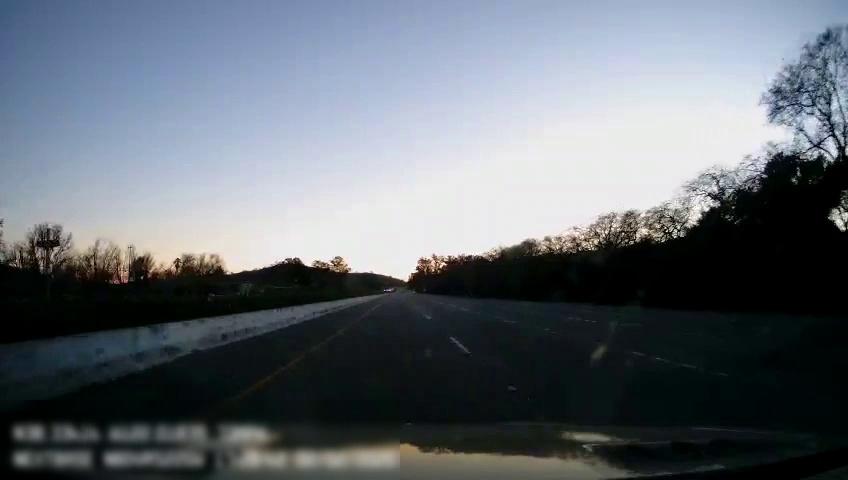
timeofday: Day
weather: Cloudy
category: Drivable Space
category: Lanes | Current Lane
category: Lanes | Current Lane
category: Lanes | Alternate Lane
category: Lanes | Alternate Lane